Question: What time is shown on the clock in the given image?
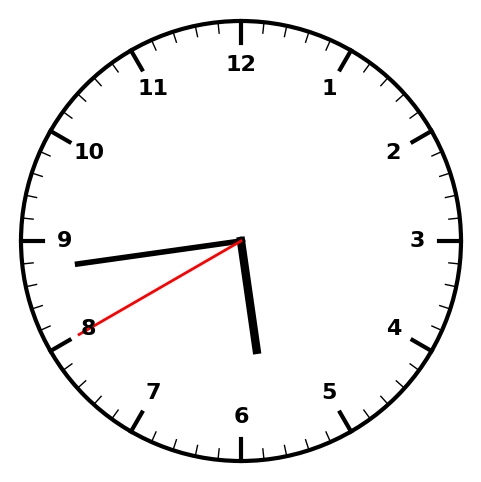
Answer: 05:43:40